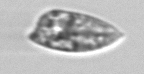
Label: Prorocentrum_dentatum